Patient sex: M
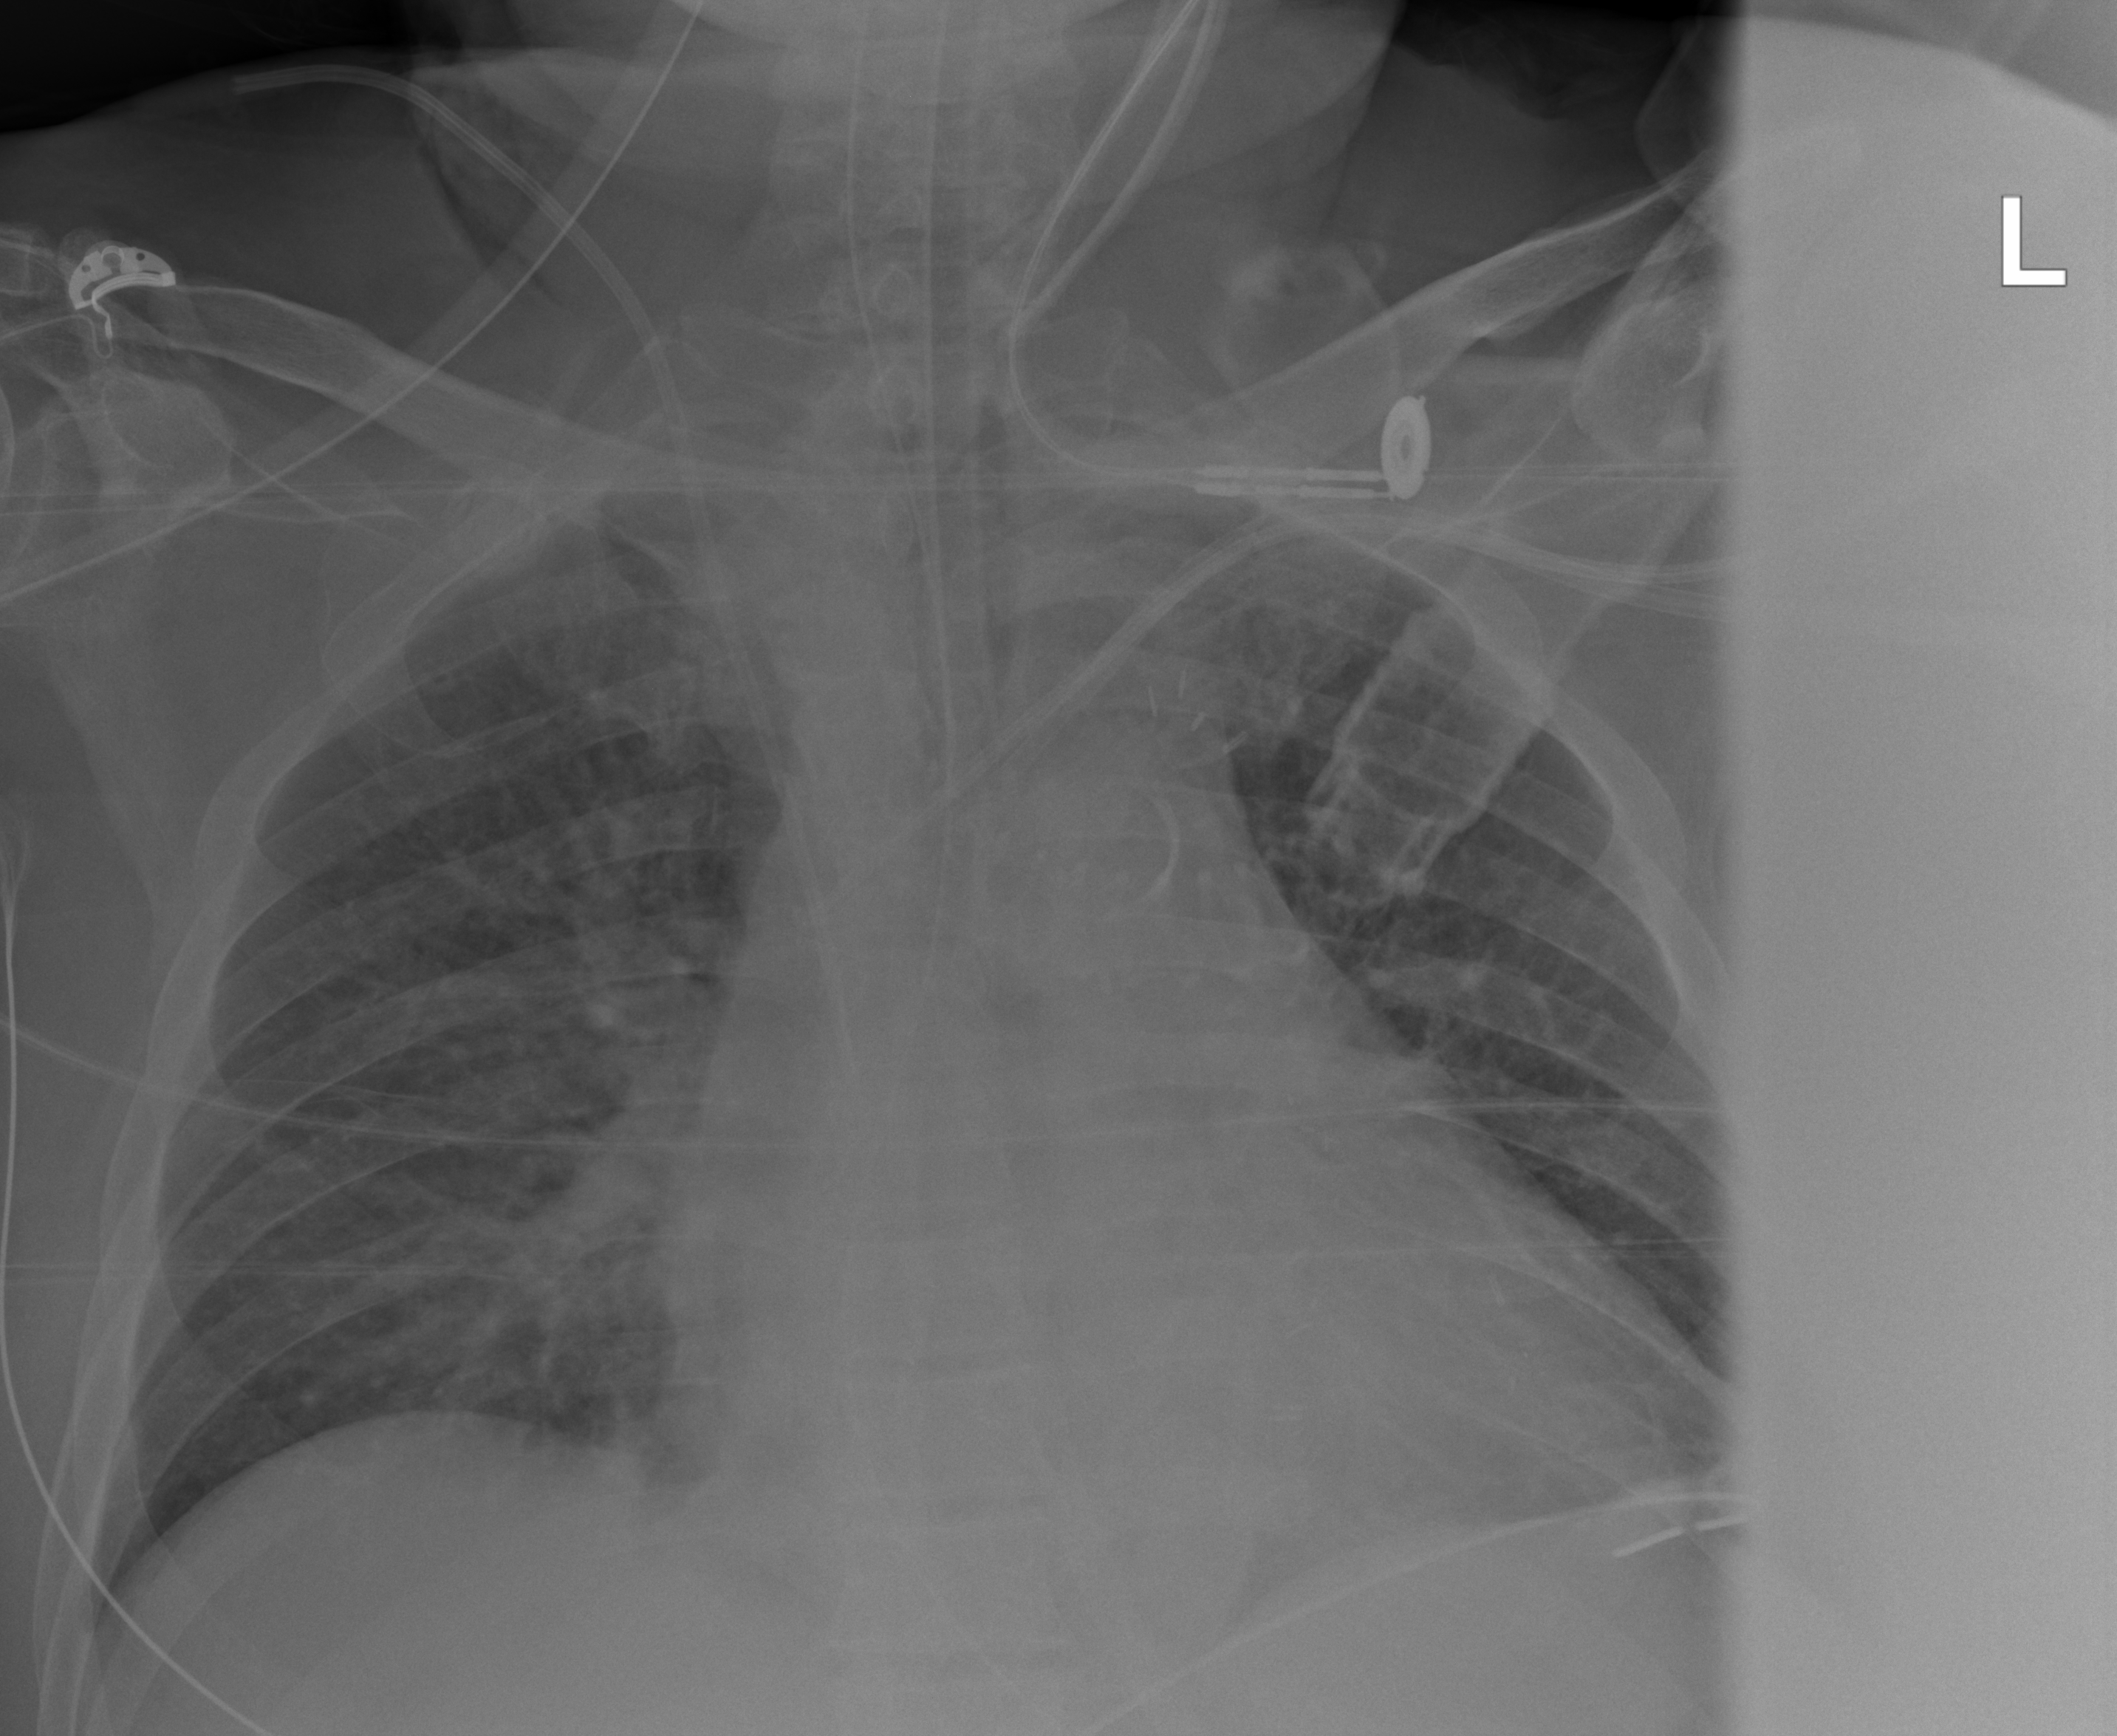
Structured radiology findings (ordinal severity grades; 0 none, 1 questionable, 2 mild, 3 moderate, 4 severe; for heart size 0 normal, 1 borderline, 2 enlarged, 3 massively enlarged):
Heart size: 2
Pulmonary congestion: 0
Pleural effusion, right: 0
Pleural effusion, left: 0
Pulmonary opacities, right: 0
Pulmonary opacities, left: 0
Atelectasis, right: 2
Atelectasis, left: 2